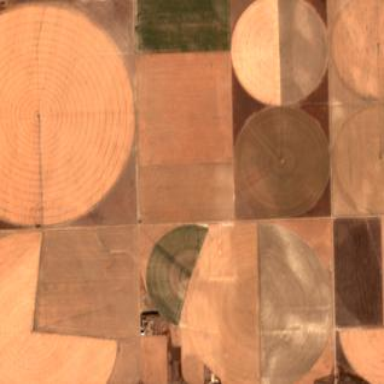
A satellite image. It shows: Farmland with center pivot irrigation system.